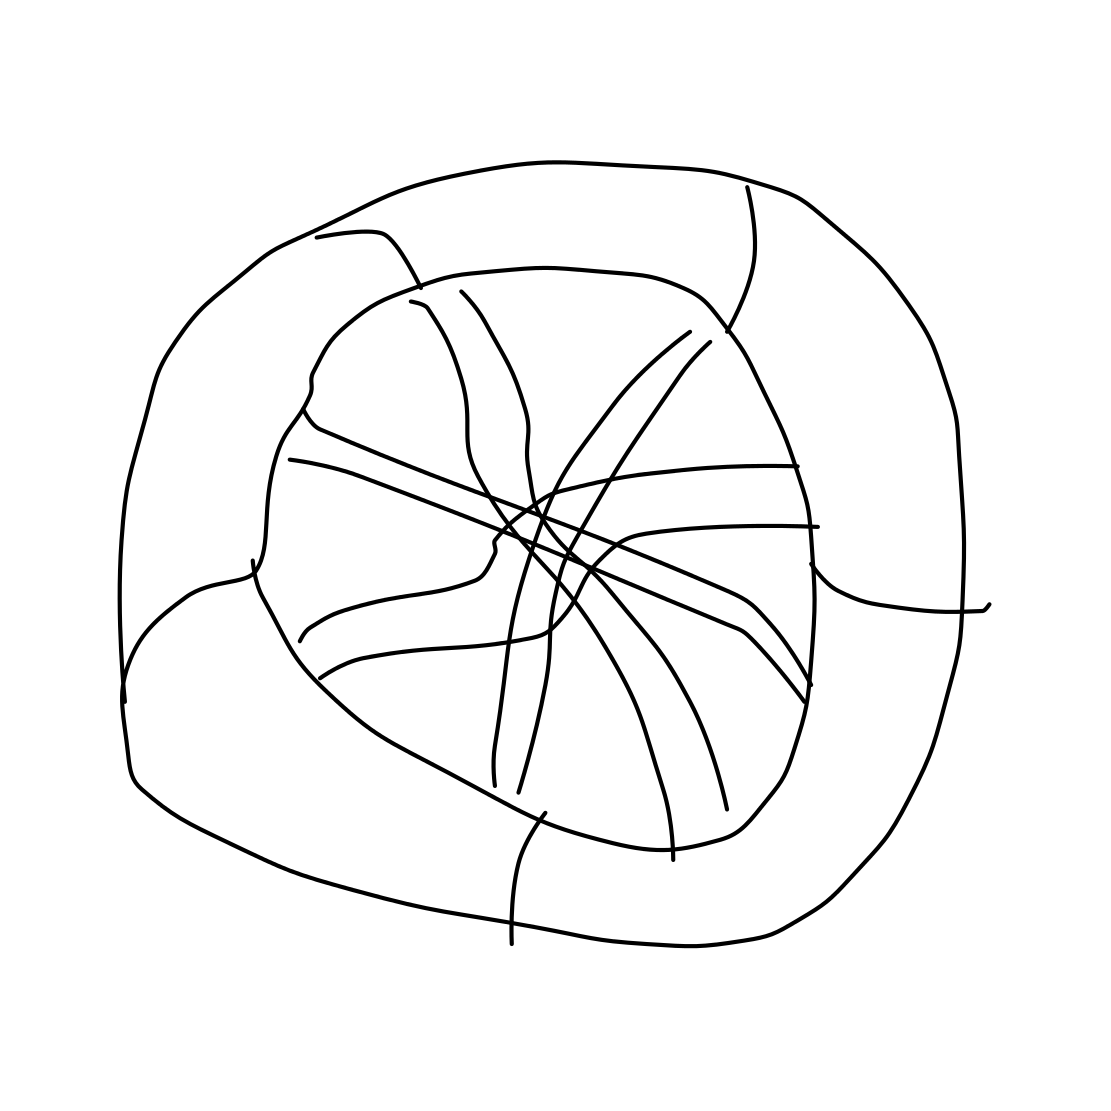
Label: tire